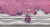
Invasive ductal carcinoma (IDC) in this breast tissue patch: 0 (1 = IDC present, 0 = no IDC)